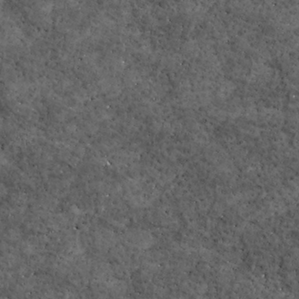
Label: non_frost